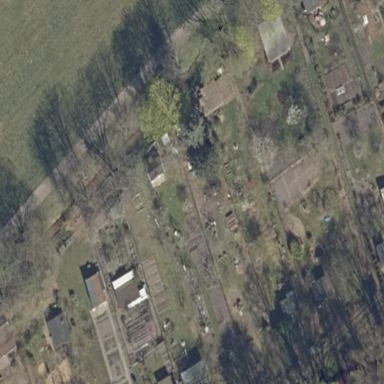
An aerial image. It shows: Area designated for allotments.